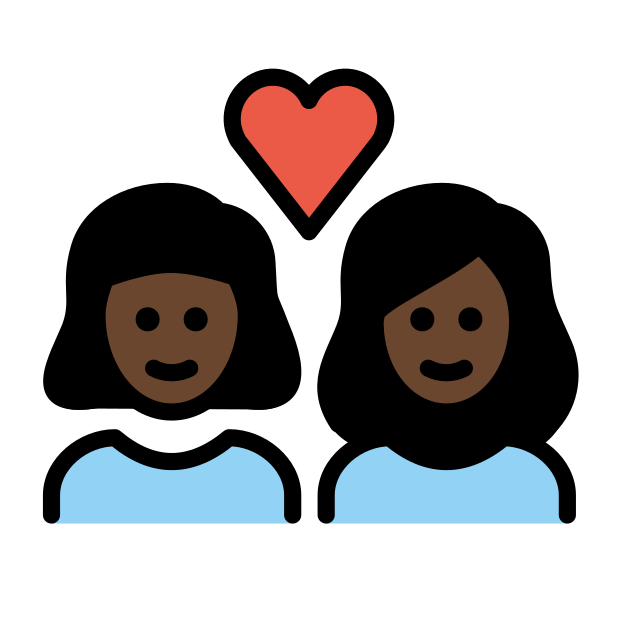
couple with heart: woman, woman, dark skin tone